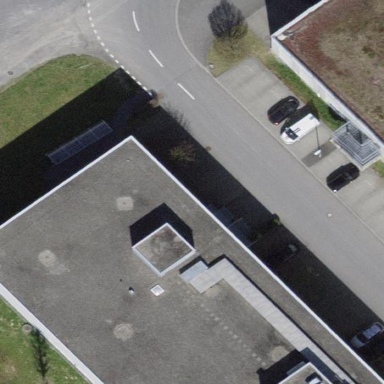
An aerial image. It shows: Office building.